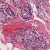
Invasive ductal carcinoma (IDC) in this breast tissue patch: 1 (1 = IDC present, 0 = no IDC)